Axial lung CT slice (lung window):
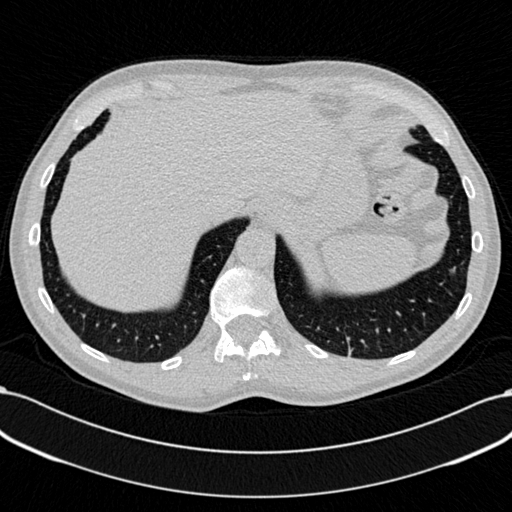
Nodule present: yes
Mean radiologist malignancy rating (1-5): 3.25